Question: VS 2010 is reporting this warning "Value cannot be null". However, the project seems to be compiling fine. It doesn't show any other information that shows why this happening. I'm developing a project to run on Microsoft Robotics Studio.
Description: "Value cannot be null"
File: ** dssproxy
How can I find more information regarding this warning ?
The code is 3000+ lines. So I'm not sure if its worth posting here.

Thanks in advance.
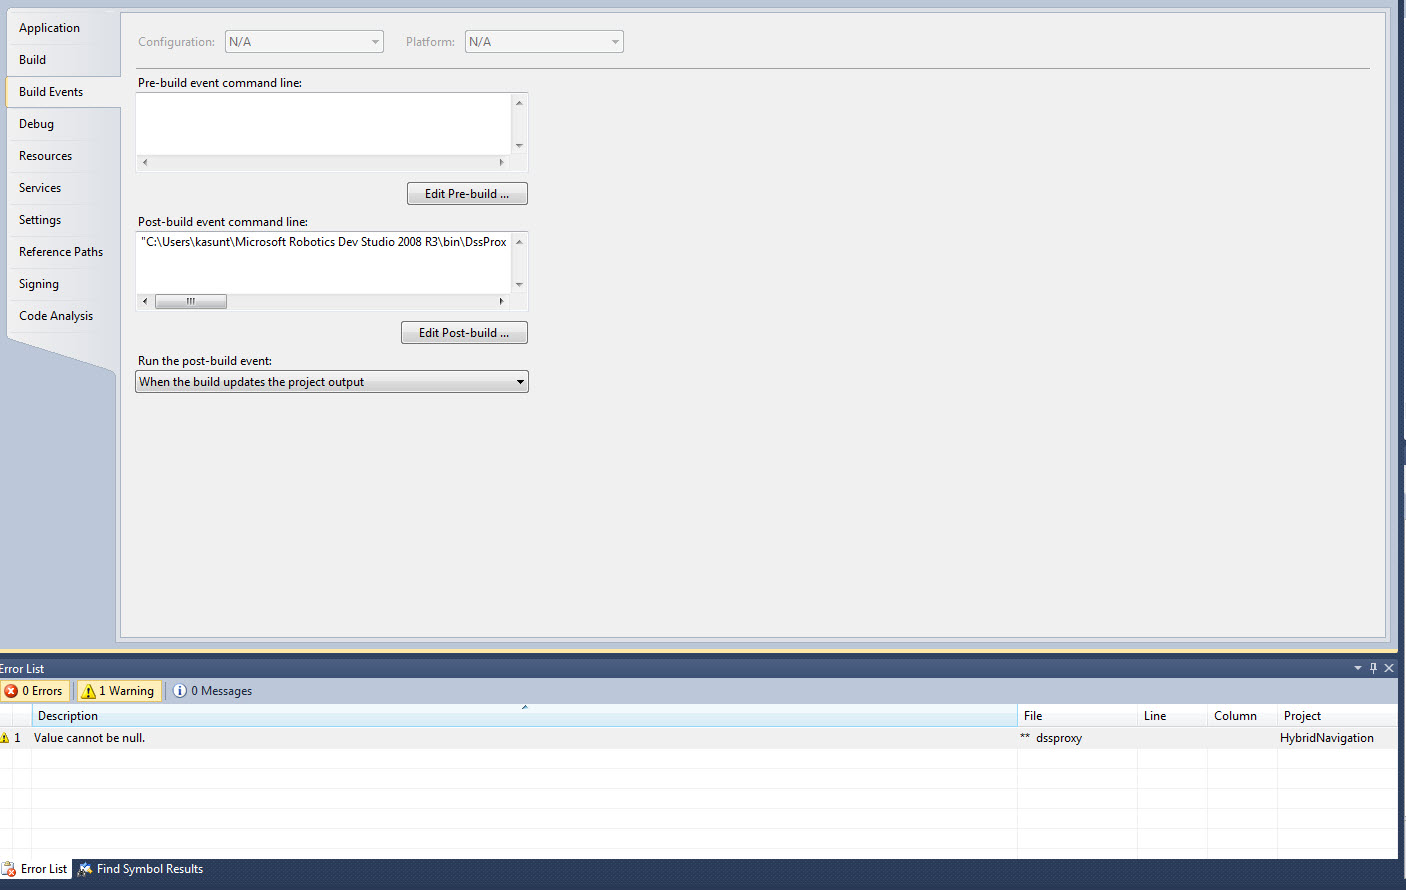
Answer: Thanks for all the suggestions.
In the end it was a on one of the files i have added as a Link. Perhaps why dssproxy.exe was complaining. Wasn't very obvious by "Value cannot be null" though.
Wouldn't have been able to figure it out had I not started from scratch :(.
Thanks again.